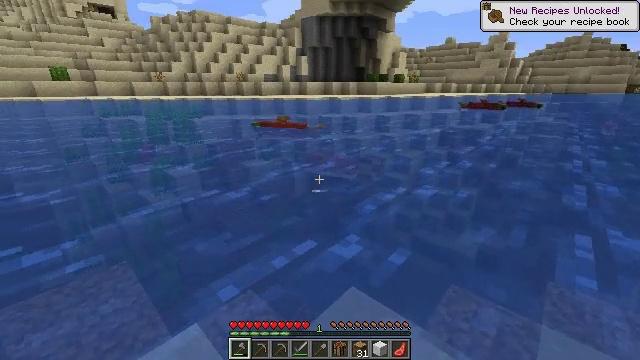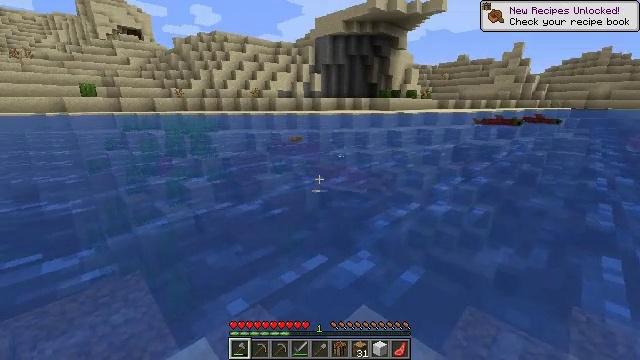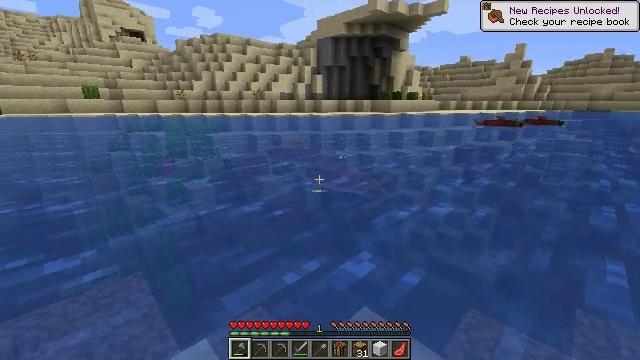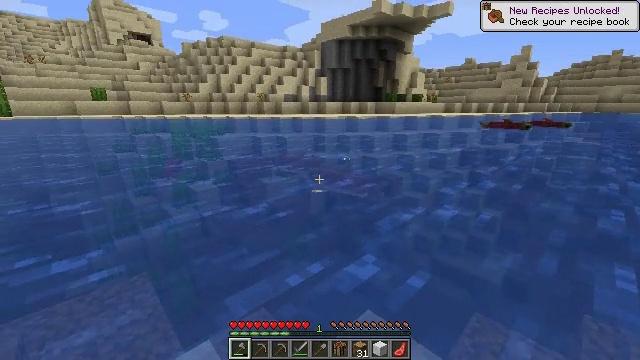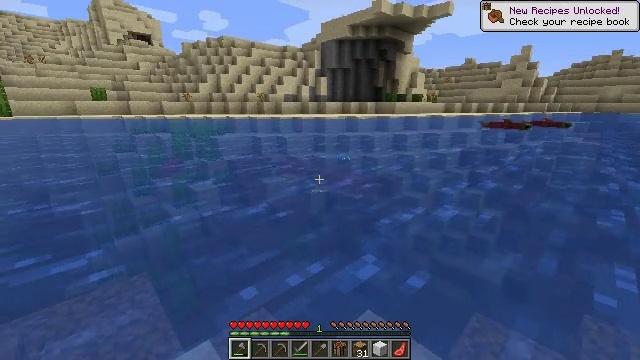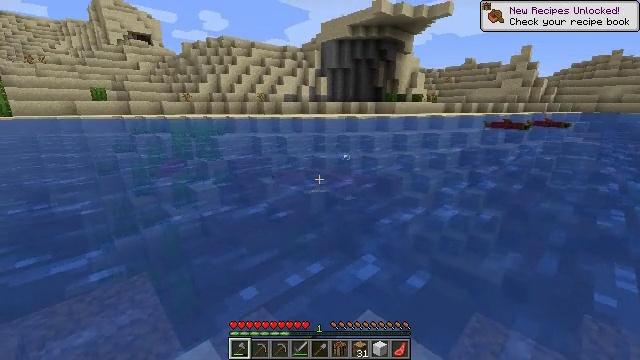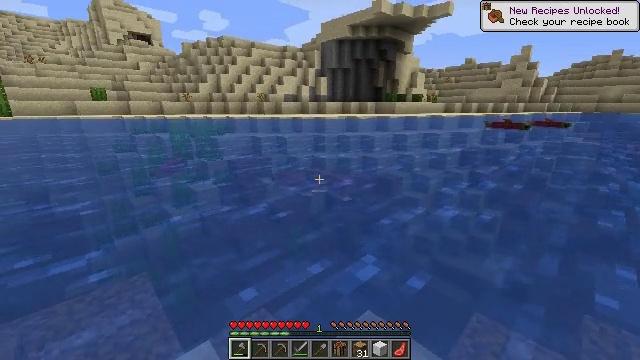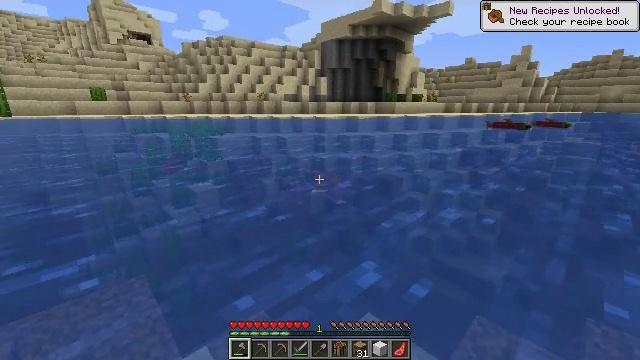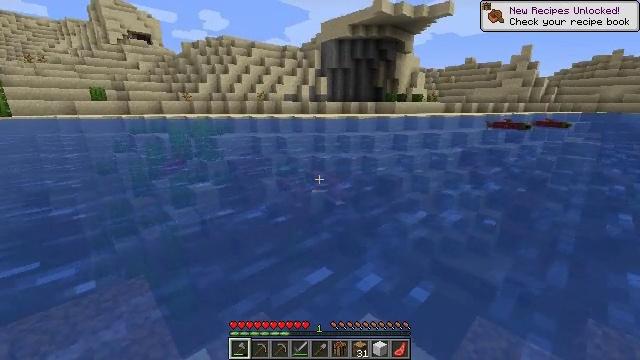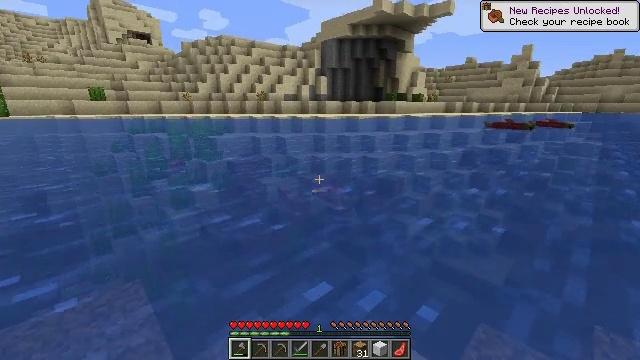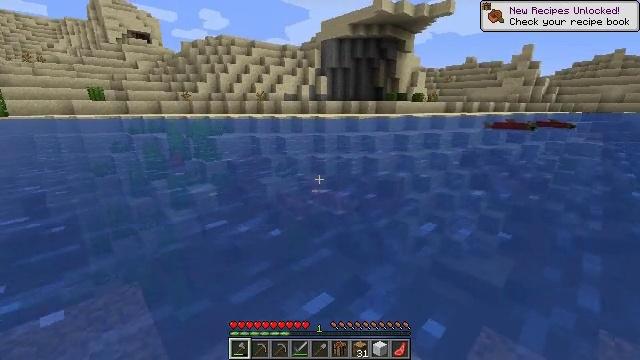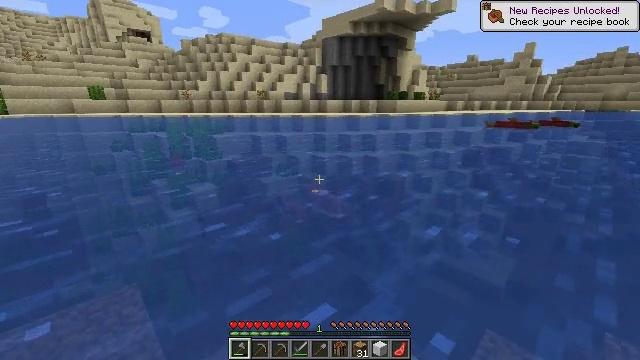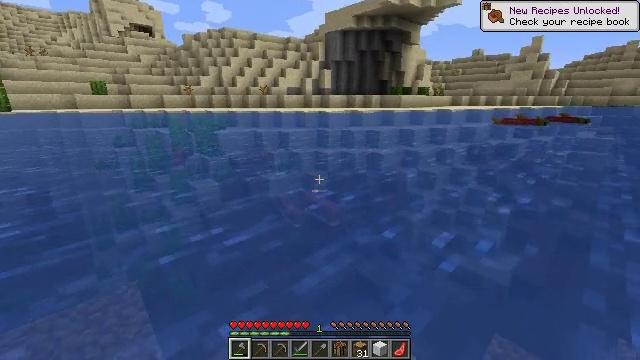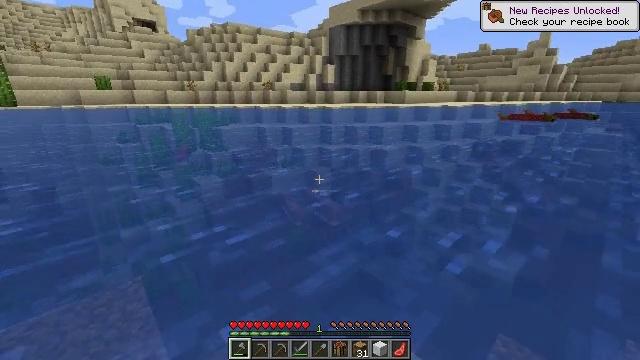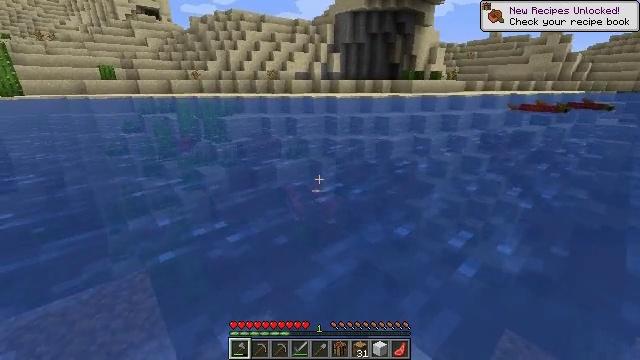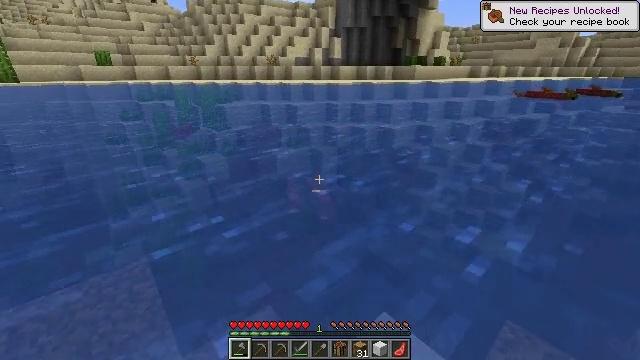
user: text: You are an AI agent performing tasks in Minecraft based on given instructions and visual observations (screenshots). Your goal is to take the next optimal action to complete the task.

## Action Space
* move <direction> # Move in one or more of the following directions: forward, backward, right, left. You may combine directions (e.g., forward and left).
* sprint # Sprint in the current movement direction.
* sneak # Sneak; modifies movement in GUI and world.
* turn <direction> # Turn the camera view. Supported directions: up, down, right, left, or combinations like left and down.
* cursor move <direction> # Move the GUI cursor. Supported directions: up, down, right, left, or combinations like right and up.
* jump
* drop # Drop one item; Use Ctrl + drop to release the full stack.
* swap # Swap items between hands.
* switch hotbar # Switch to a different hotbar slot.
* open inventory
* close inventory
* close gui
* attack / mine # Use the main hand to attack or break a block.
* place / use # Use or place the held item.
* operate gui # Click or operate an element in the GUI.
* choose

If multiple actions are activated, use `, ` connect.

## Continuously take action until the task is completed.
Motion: motion action
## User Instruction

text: Kill the salmon.
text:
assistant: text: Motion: turn left and up
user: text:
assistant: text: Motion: no_op
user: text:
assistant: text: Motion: no_op
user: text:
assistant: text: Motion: attack / mine
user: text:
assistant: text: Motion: attack / mine
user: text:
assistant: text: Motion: move forward, attack / mine
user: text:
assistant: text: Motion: move forward
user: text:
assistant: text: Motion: move forward
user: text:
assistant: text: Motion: move forward
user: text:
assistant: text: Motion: move forward
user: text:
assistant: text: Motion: move forward
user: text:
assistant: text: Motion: move forward
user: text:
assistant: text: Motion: move forward
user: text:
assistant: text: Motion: move forward, turn left and down
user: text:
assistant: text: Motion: move forward, turn down
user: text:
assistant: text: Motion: move forward, turn down
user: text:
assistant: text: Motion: move forward, turn down
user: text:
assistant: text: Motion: move forward, turn down, attack / mine
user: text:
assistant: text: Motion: attack / mine
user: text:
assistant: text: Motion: attack / mine
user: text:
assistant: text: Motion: attack / mine
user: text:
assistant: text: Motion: no_op
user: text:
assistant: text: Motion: no_op
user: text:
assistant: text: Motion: no_op
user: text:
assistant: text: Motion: turn left
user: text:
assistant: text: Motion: turn left
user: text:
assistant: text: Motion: no_op
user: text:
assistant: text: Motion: no_op
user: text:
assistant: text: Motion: move forward
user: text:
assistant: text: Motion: move forward, turn up